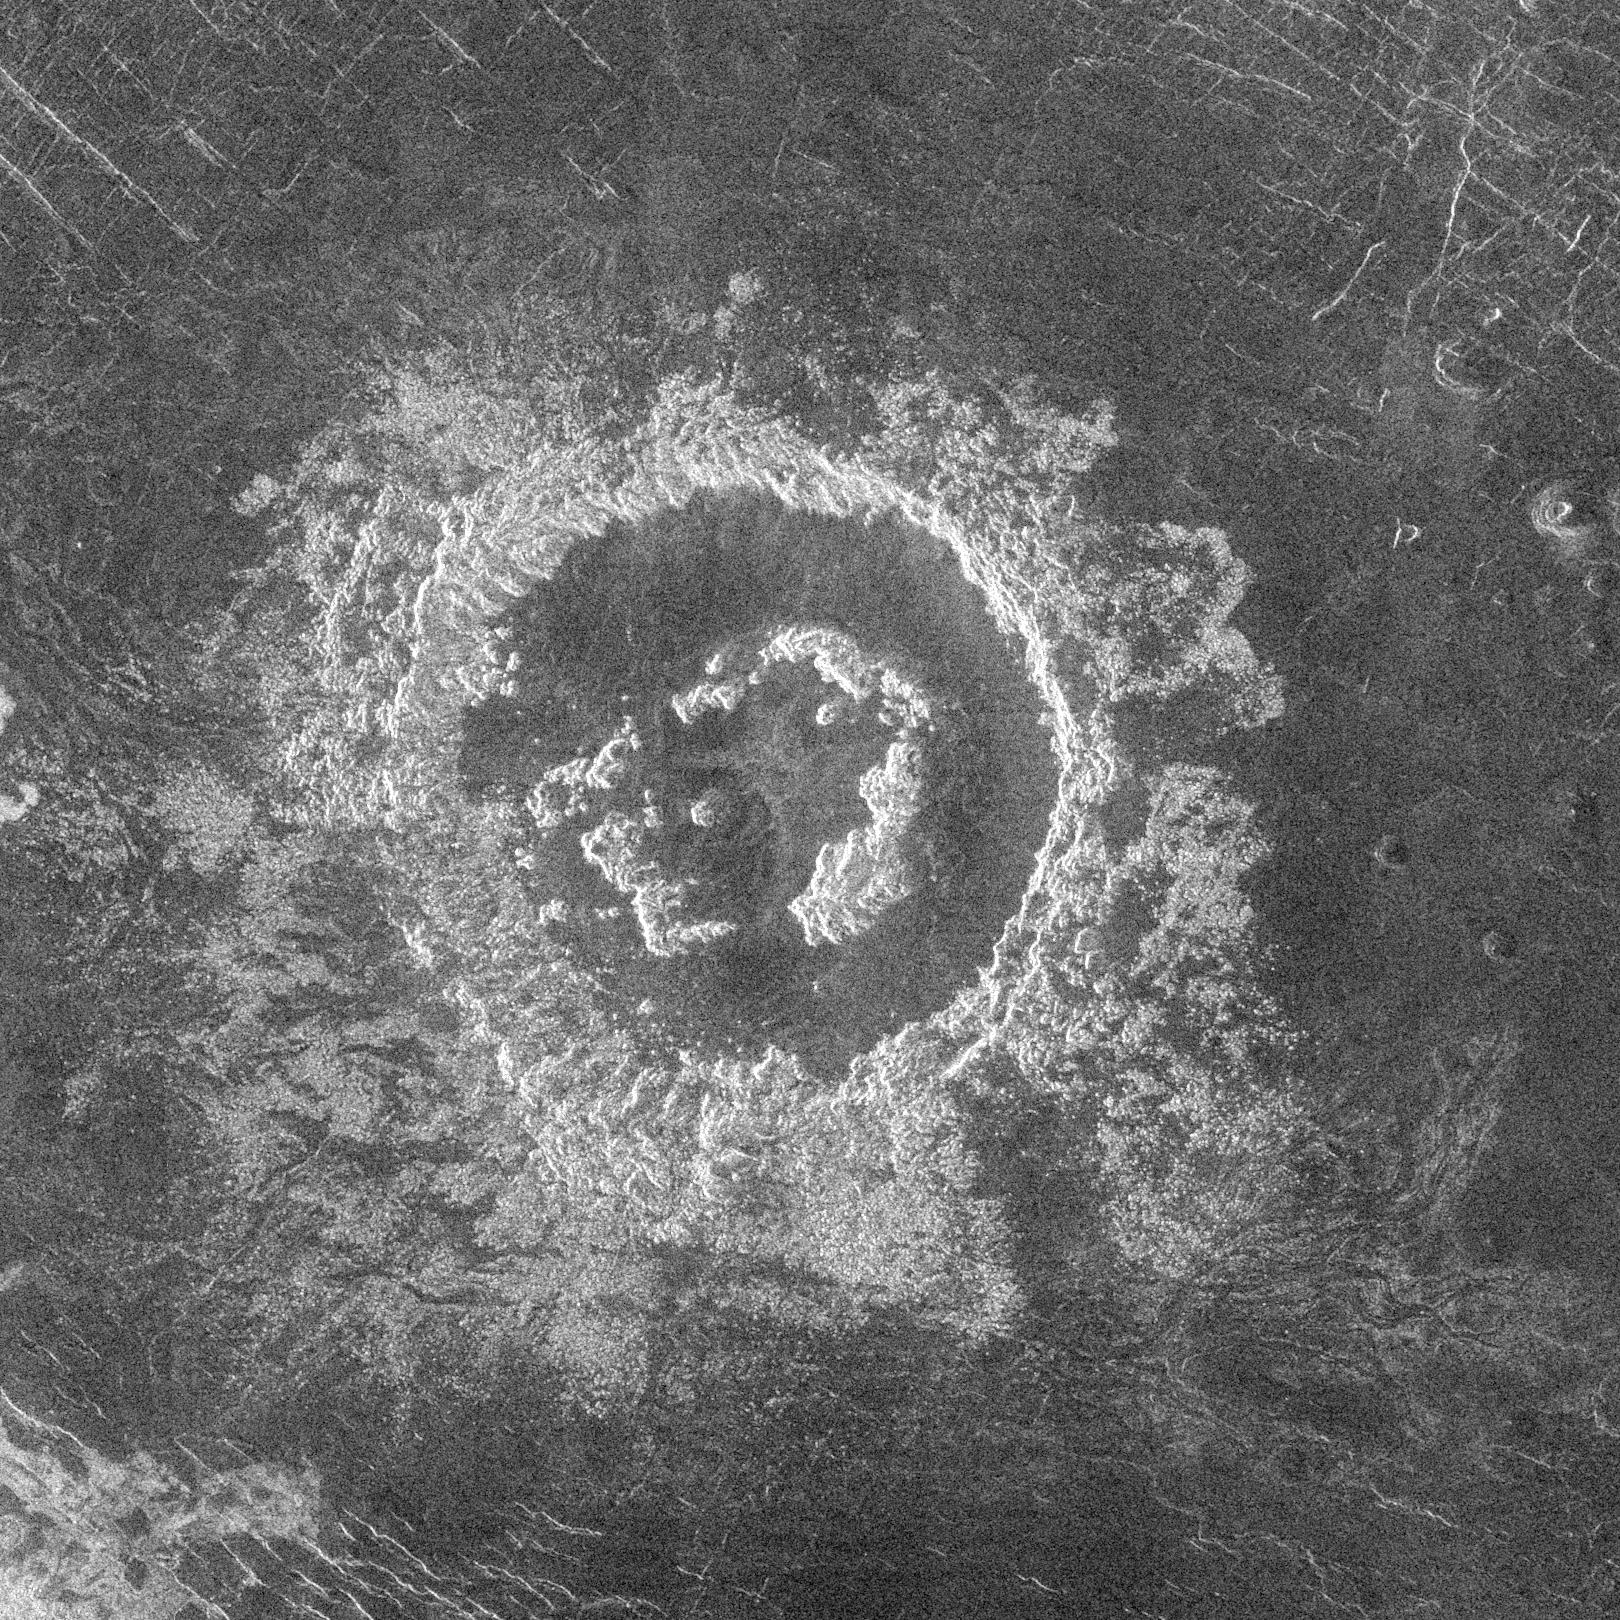
Venus - Barton Crater Venus, Magellan